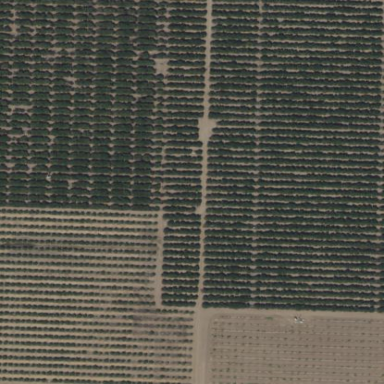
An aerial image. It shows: Orange orchard with beautiful orange trees.